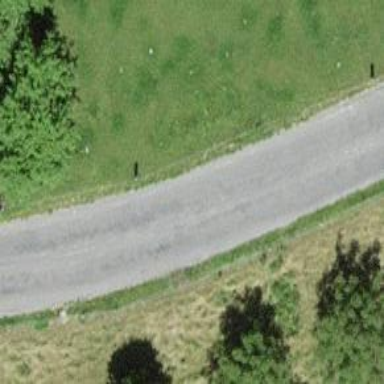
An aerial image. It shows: Asphalt road classified as tertiary.